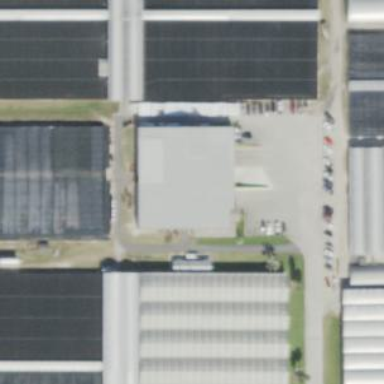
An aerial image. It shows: Plant nursery.